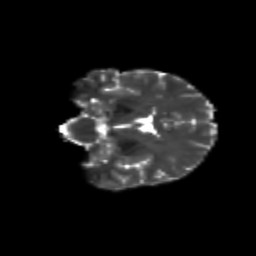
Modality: T2w
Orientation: coronal
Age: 27
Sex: female
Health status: healthy
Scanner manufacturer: siemens
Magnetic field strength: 3 T
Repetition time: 8.6 s
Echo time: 0.095 s